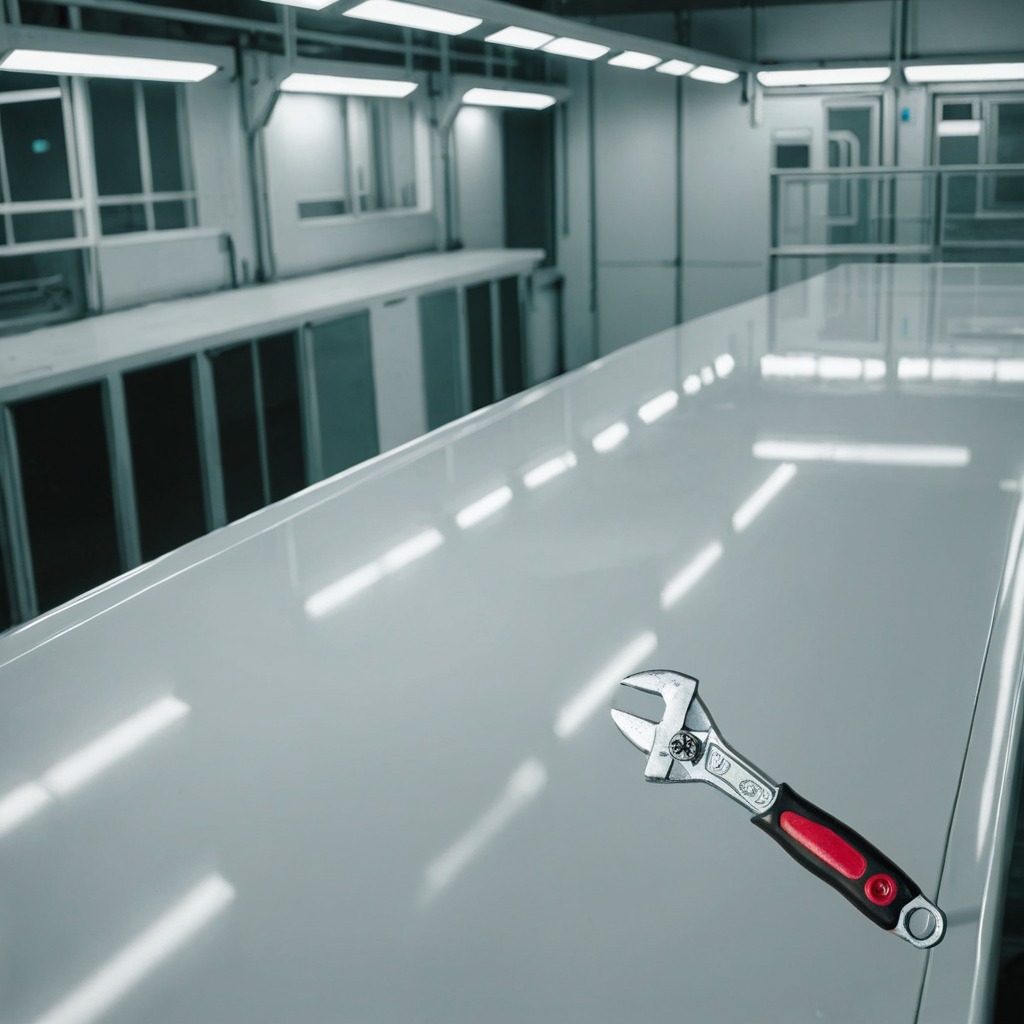
An wrench is lying on a high-gloss table in a ship maintenance bay industrial lighting.